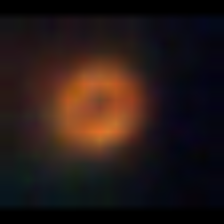
Taxon: NanoPlankton
Group: Other